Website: crate-barrel
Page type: cart
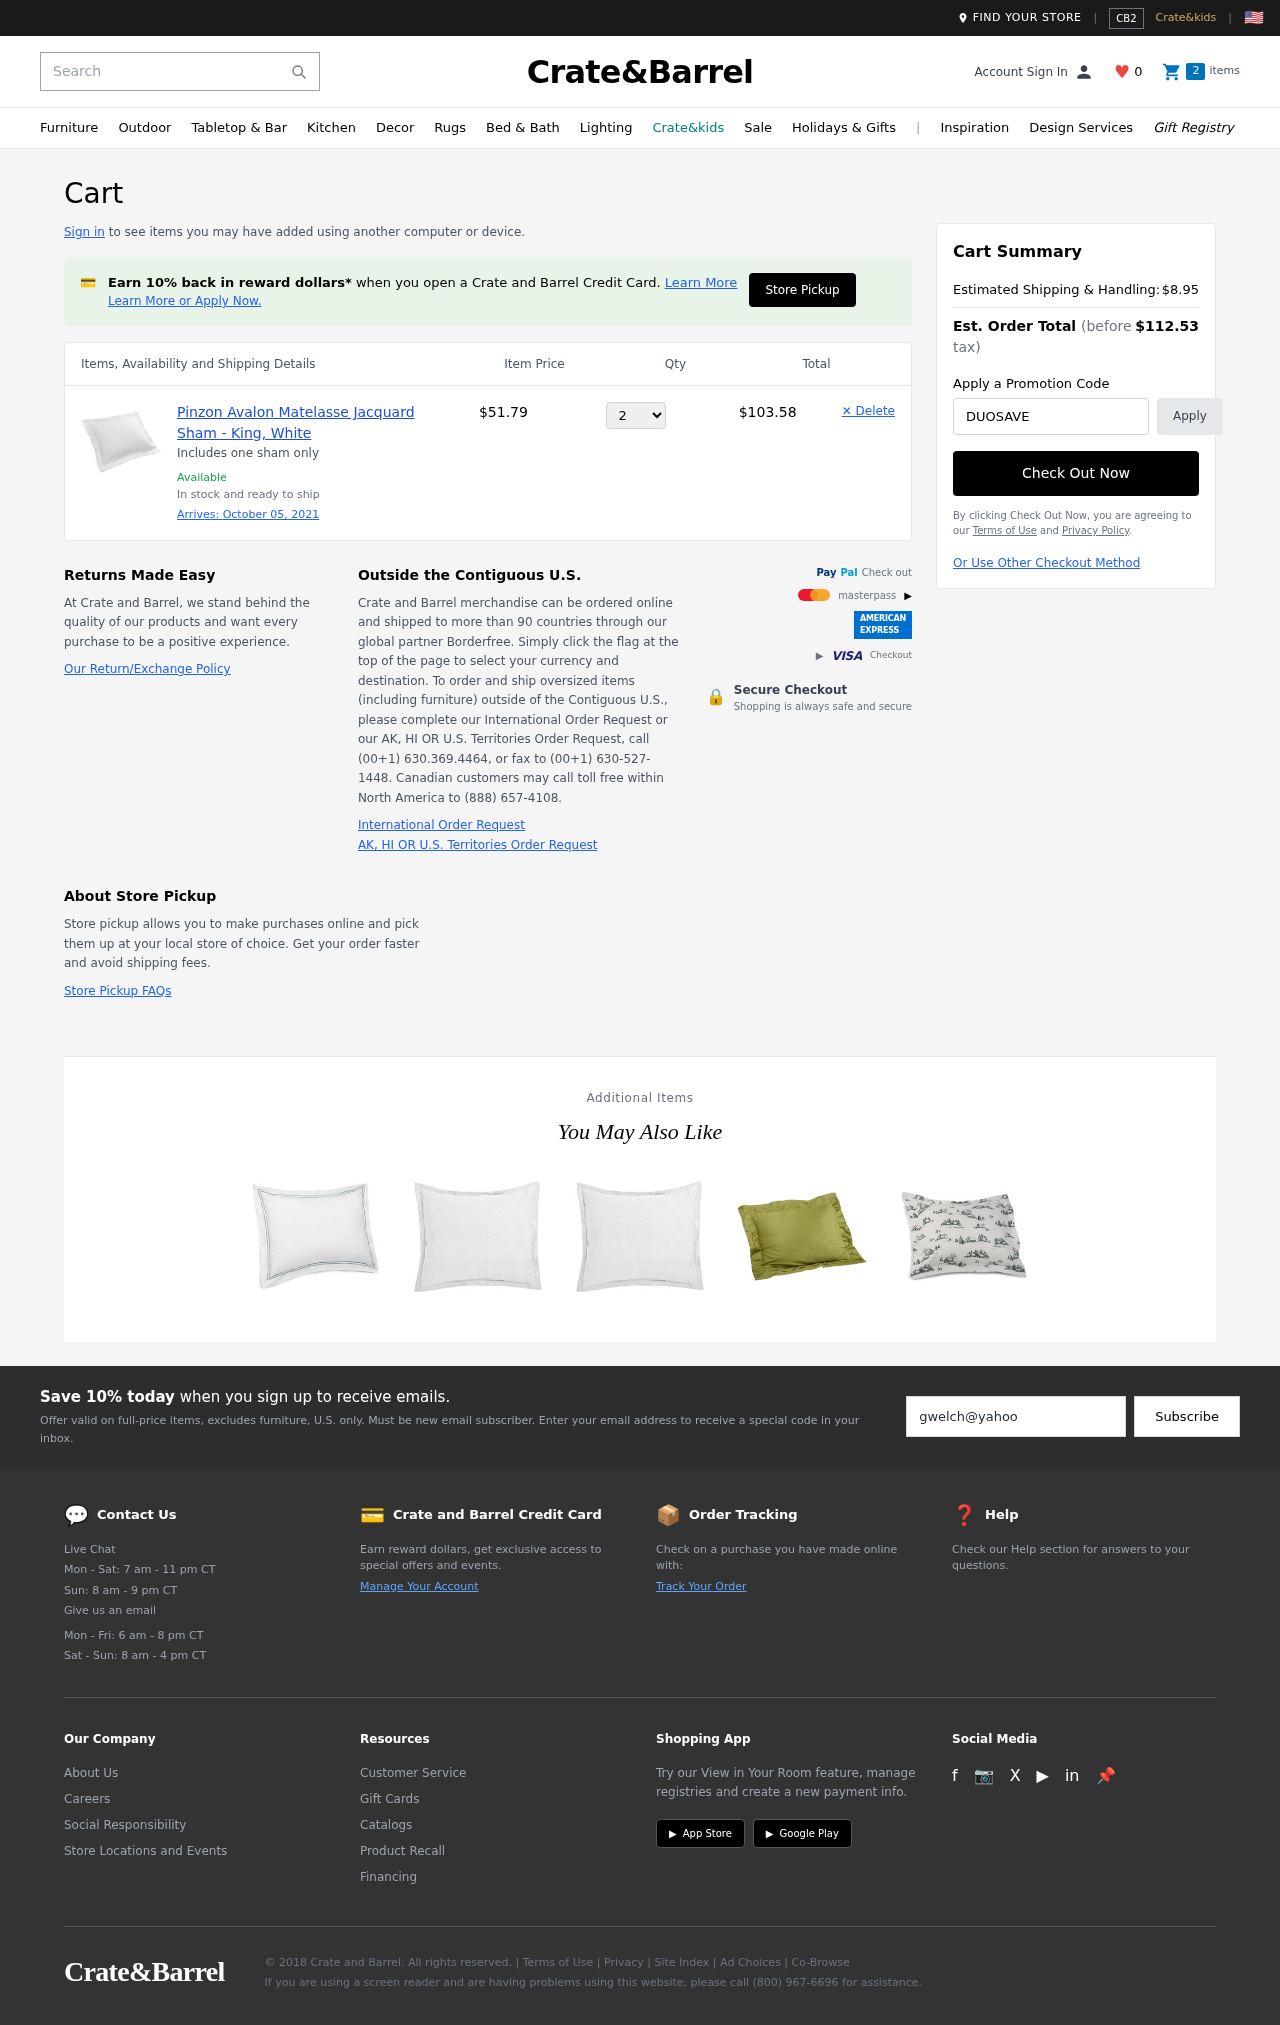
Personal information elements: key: PII_PROMO_CODE
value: DUOSAVE
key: PII_EMAIL
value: gwelch@yahoo.com
Product elements: key: PRODUCT1_DESC
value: Includes one sham only
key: PRODUCT1_NAME
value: Pinzon Avalon Matelasse Jacquard Sham - King, White
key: PRODUCT1_PRICE
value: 51.79
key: PRODUCT1_QUANTITY
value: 2
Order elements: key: ORDER_DELIVERY_DATE
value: October 05, 2021
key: ORDER_SUBTOTAL
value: $103.58
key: ORDER_SHIPPING_COST
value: $8.95
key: ORDER_TOTAL
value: $112.53